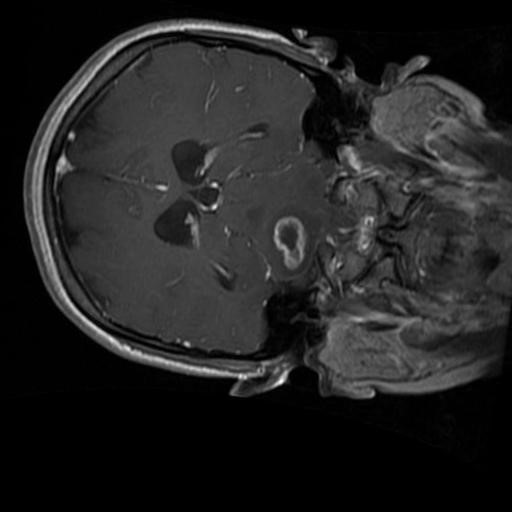
Label: brain_glioma